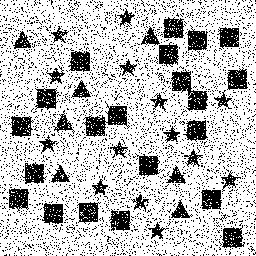
Squares: 21
Triangles: 7
Stars: 14
Total shapes: 42